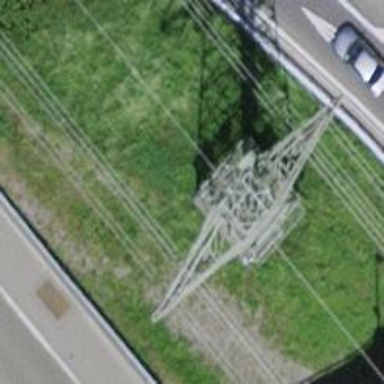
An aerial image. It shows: Tower mast used for power transmission.